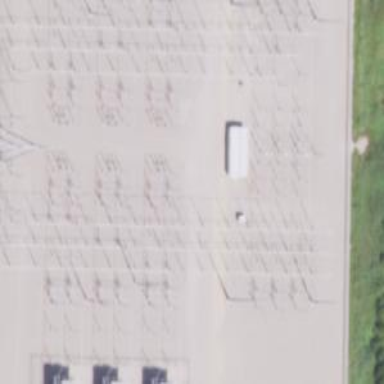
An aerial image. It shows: Switch for power supply.